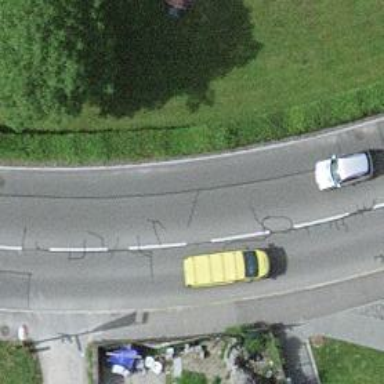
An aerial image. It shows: Secondary road with asphalt surface and sidewalk on the left.